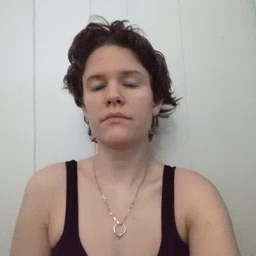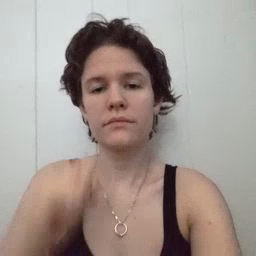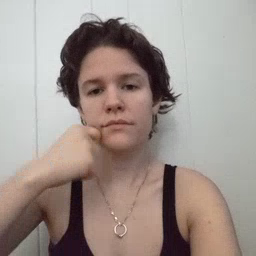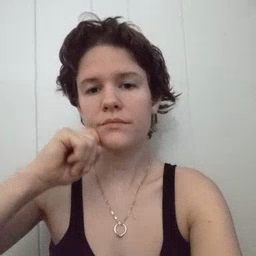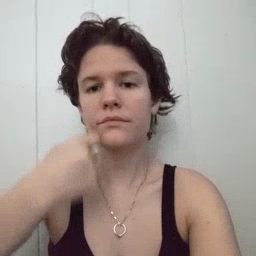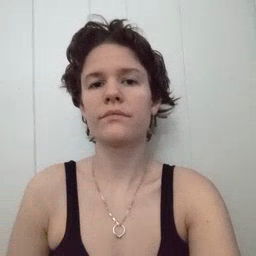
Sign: apple